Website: lowes
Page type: added-to-cart
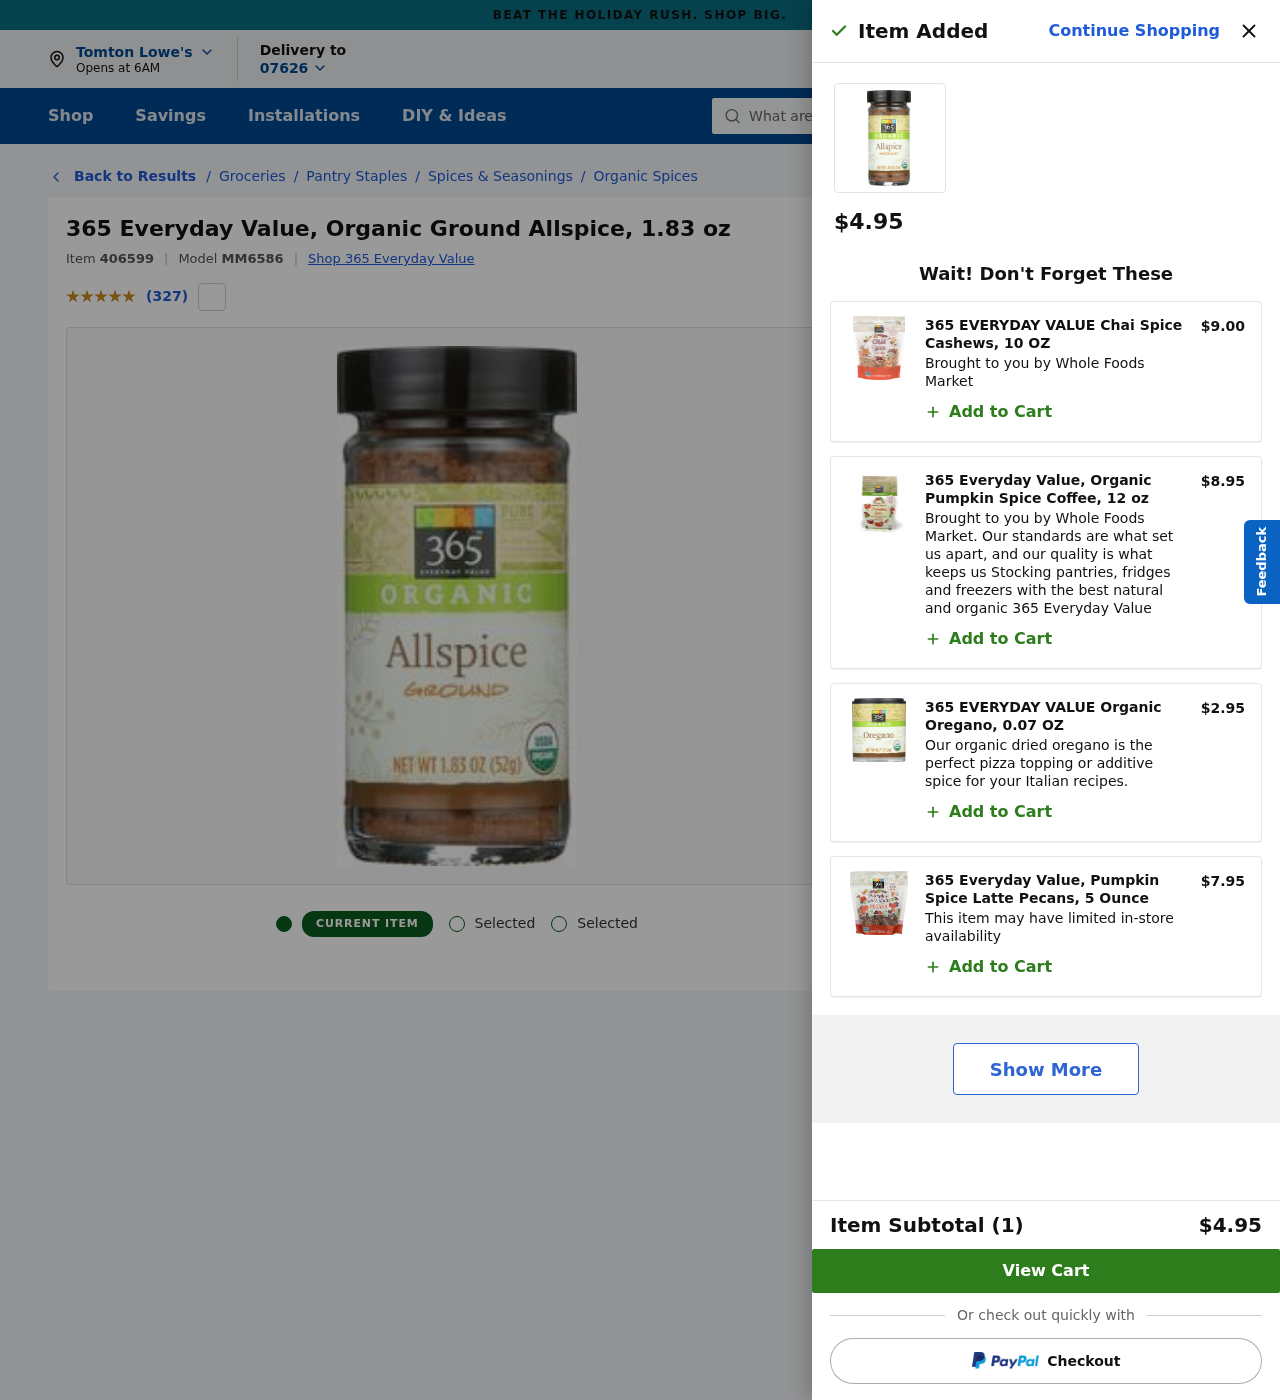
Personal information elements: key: PII_CITY
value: Tomton
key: PII_POSTCODE
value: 07626
Product elements: key: PRODUCT1_BRAND
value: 365 Everyday Value
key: PRODUCT1_BREADCRUMB
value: Groceries
Pantry Staples
Spices & Seasonings
Organic Spices
Ground Spices
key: PRODUCT1_NAME
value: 365 Everyday Value, Organic Ground Allspice, 1.83 oz
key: PRODUCT1_NUM_RATINGS
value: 327
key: PRODUCT1_PRICE
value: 4.95
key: PRODUCT1_RATING
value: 4.8
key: PRODUCT2_DESC
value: Brought to you by Whole Foods Market
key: PRODUCT2_NAME
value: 365 EVERYDAY VALUE Chai Spice Cashews, 10 OZ
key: PRODUCT2_PRICE
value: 9
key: PRODUCT3_DESC
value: Brought to you by Whole Foods Market. Our standards are what set us apart, and our quality is what keeps us Stocking pantries, fridges and freezers with the best natural and organic 365 Everyday Value
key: PRODUCT3_NAME
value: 365 Everyday Value, Organic Pumpkin Spice Coffee, 12 oz
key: PRODUCT3_PRICE
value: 8.95
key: PRODUCT4_DESC
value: Our organic dried oregano is the perfect pizza topping or additive spice for your Italian recipes.
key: PRODUCT4_NAME
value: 365 EVERYDAY VALUE Organic Oregano, 0.07 OZ
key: PRODUCT4_PRICE
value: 2.95
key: PRODUCT5_DESC
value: This item may have limited in-store availability
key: PRODUCT5_NAME
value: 365 Everyday Value, Pumpkin Spice Latte Pecans, 5 Ounce
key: PRODUCT5_PRICE
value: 7.95
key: PRODUCT1_ITEM_ID
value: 406599
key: PRODUCT1_MODEL_ID
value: MM6586
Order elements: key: ORDER_NUM_ITEMS
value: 1
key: ORDER_SUBTOTAL
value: $4.95
Search elements: key: HEADER_SEARCH
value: What are you looking for?